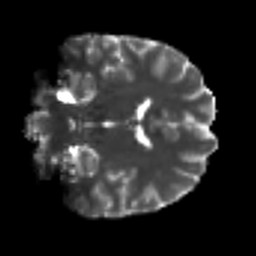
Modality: T2w
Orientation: coronal
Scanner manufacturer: siemens
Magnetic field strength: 3 T
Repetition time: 9.6 s
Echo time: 0.077 s